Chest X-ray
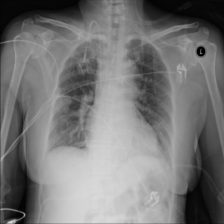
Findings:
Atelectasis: negative
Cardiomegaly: negative
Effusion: negative
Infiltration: negative
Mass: negative
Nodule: positive
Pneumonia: negative
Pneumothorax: negative
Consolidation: negative
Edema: negative
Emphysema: negative
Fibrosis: negative
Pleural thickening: negative
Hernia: negative